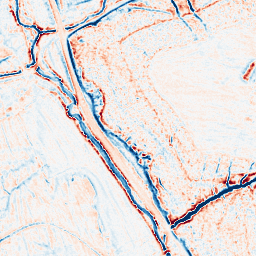
Category: multiscale
Decomposition family: dog_multiscale
Decomposition parameters: sigma_ratio: 1.4
n_scales: 4
base_sigma: 0.5
Upsampling method: bspline
Upsampling parameters: scale: 8
Upsampling scale: 8